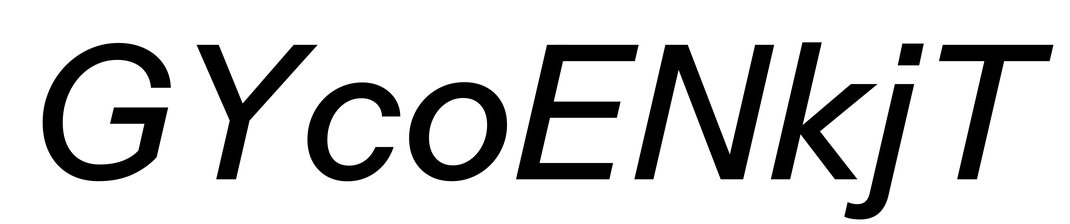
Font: InstrumentSans-Italic_Medium_Italic